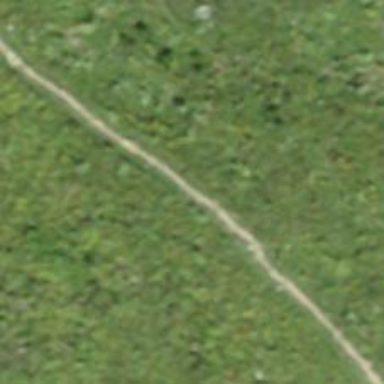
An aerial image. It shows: Ground path.